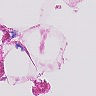
Metastatic tissue present: no